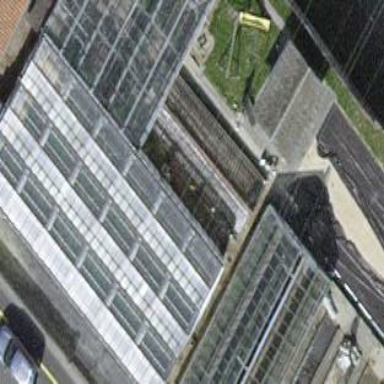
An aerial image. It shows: Greenhouse.